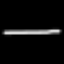
Label: line